Question: I'm making a simple app like this:

The button "Push Fragment" replaces the current fragment
with a new one.
The button "Pop Fragment" should remove a fragment from the stack.
This is the code for the activity:
'''
public class ActivityWithMenu extends Activity{
private WVFragment wvFragment;
@Override
public void onCreate(Bundle savedInstanceState) {
super.onCreate(savedInstanceState);
setContentView(R.layout.activity_with_menu);
wvFragment = (WVFragment) getFragmentManager().findFragmentById(R.id.wv_fragment);
Button btnBack = (Button)findViewById(R.id.btnPopFragment);
btnBack.setOnClickListener(new OnClickListener() {
@Override
public void onClick(View v) {
FragmentManager fm = getFragmentManager();
if (fm.getBackStackEntryCount() > 0) {
Log.i("FRAGMENT_EXAMPLE", "will pop the current fragment");
fm.popBackStack();
}
}
});
Button btnPush = (Button)findViewById(R.id.btnPushFragment);
btnPush.setOnClickListener(new OnClickListener() {
@Override
public void onClick(View v) {
FragmentTransaction transaction = getFragmentManager().beginTransaction();
transaction.replace(R.id.wv_fragment, wvFragment);
transaction.addToBackStack(null);
transaction.commit();
WebView wv = (WebView)wvFragment.getView().findViewById(R.id.webview);
wv.setWebViewClient(new WebViewClient());
wv.loadUrl("http://www.google.com");
}
});
}
}
'''
This is the activity_with_menu view:
'''
<RelativeLayout xmlns:android="http://schemas.android.com/apk/res/android"
android:layout_width="match_parent"
android:layout_height="match_parent" >
<Button
android:layout_width="match_parent"
android:layout_height="wrap_content"
android:text="Pop Fragment"
android:id="@+id/btnPopFragment"
android:layout_alignParentTop="true"
></Button>
<Button
android:layout_width="match_parent"
android:layout_height="wrap_content"
android:text="Push Fragment"
android:id="@+id/btnPushFragment"
android:layout_below="@+id/btnPopFragment"
></Button>
<fragment
android:layout_width="match_parent"
android:layout_height="match_parent"
android:layout_below="@+id/btnPushFragment"
android:id="@+id/wv_fragment"
class="com.lucasdev.baseactivitydemo.WVFragment"
/>
</RelativeLayout>
'''
This is the Fragment:
'''
public class WVFragment extends Fragment{
private View view;
@Override
public View onCreateView(LayoutInflater inflater, ViewGroup container,
Bundle savedInstanceState) {
view = inflater.inflate(R.layout.wv_fragment, container, false);
WebView wv = (WebView)view.findViewById(R.id.webview);
wv.loadUrl("http://www.stackoverflow.com");
return view;
}
}
'''
and this is the fragment view:
'''
<RelativeLayout xmlns:android="http://schemas.android.com/apk/res/android"
android:layout_width="match_parent"
android:layout_height="match_parent"
>
<WebView
android:id="@+id/webview"
android:layout_width="match_parent"
android:layout_height="match_parent"
android:layout_alignParentTop="true"
android:layout_alignParentBottom="true"
/>
</RelativeLayout>
'''
I don't know what I'm doing wrong since the "Pop Fragment" is not removing
any fragment after a new one is pushed.
But I know the popBackStack() is called since the messages is always printed in the
console.
So, what am I doing wrong?
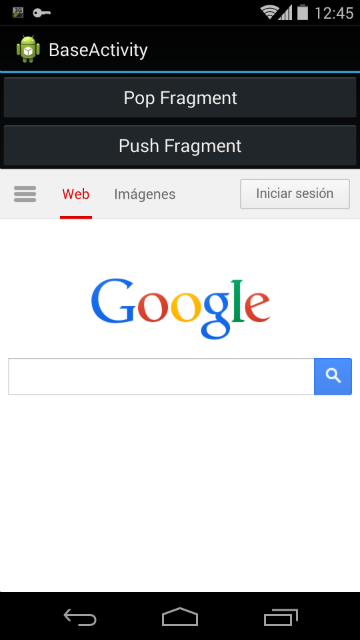
Answer: You must add a new 'Fragment' each time you click on Push.
'''
fragment = new WVFragment();
FragmentTransaction transaction = getFragmentManager().beginTransaction();
transaction.replace(R.id.wv_fragment, fragment );
transaction.addToBackStack(null);
transaction.commit();
WebView wv = (WebView)fragment.getView().findViewById(R.id.webview);
'''
Because if you add the same (instance) of the Fragment, you don't have an another.